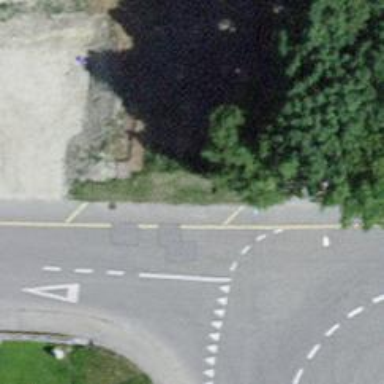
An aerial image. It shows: Post box.